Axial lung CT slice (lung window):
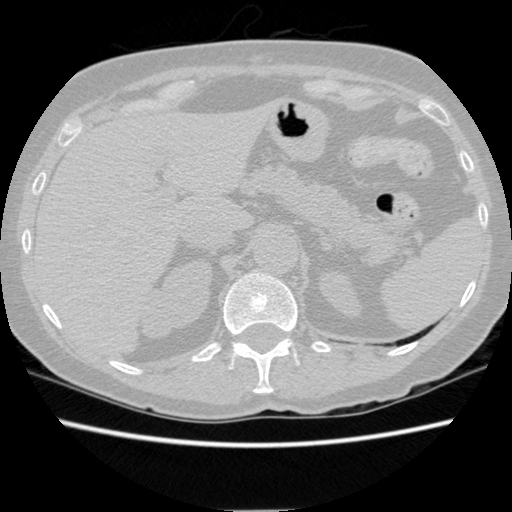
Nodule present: no